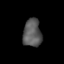
Tissue: lung
Cell type: Epithelial cells
Senescence score: 0.222
Nuclear area (px): 499
Mean DAPI intensity: 90.108